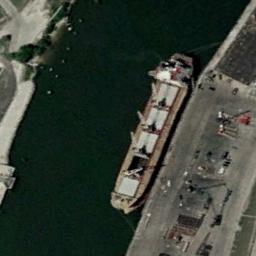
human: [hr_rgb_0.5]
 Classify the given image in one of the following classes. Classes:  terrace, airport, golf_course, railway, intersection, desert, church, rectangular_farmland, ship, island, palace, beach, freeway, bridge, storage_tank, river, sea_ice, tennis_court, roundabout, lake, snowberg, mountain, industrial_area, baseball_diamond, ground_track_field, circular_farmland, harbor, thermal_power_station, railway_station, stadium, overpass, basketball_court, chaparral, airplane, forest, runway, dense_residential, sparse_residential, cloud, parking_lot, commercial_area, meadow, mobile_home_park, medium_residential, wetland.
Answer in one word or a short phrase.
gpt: ship